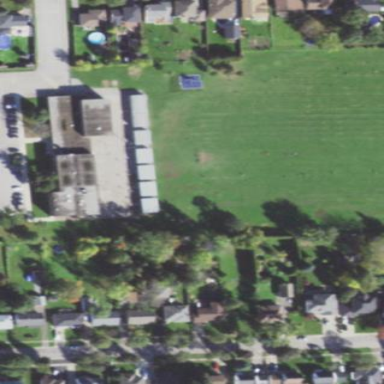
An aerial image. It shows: School.